Interaction volume radius: 5 \u00c5
Interaction volume height: 25 \u00c5
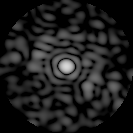
Disorder parameter: 0.8525